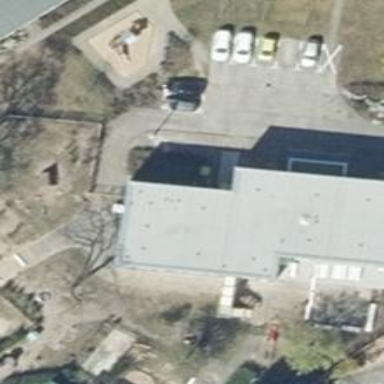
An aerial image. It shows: Kindergarten building.